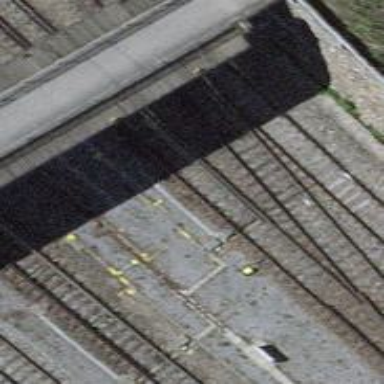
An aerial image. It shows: Railway switch.